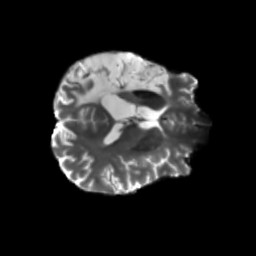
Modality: T2w
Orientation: axial
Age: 43
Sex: male
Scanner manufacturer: siemens
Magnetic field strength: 3 T
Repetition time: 5.47 s
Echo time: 0.0854 s